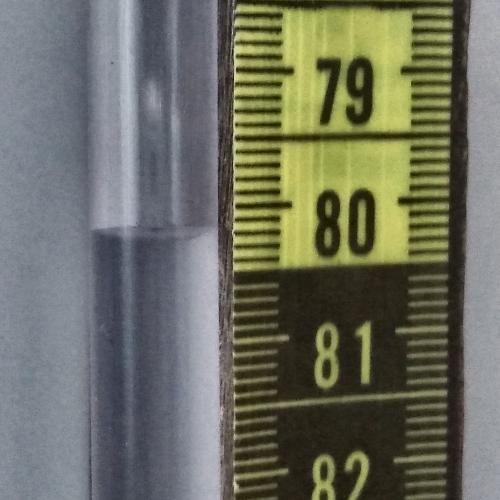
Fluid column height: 80.2 cm